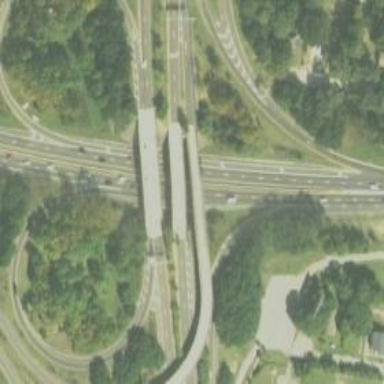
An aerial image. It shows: Motorway junction.